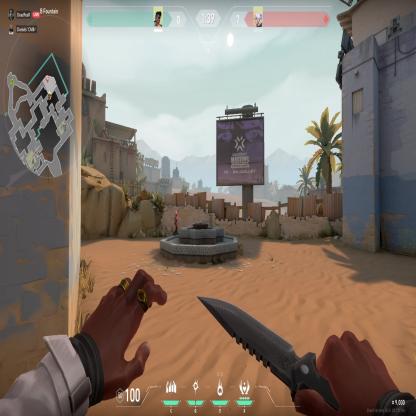
Label: enemy